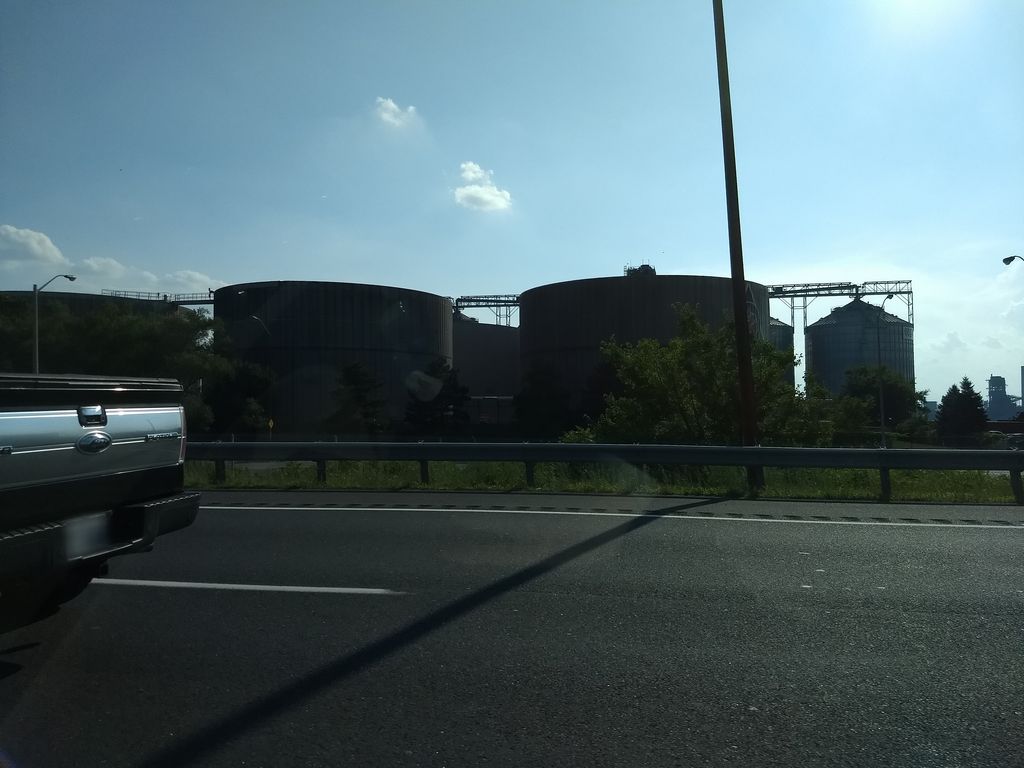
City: hamilton